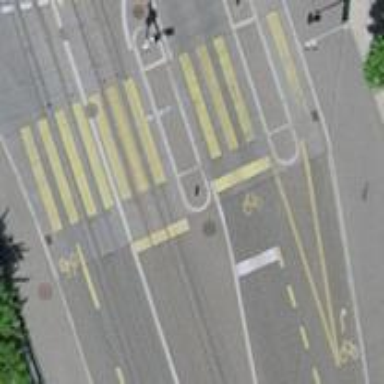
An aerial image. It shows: Tram crossing on the railway.